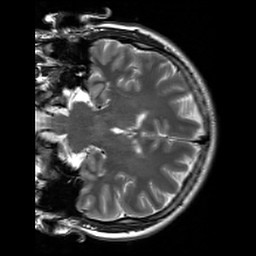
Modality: T2w
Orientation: coronal
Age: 31
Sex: male
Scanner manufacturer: siemens
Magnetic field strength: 3 T
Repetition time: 7 s
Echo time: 0.09 s